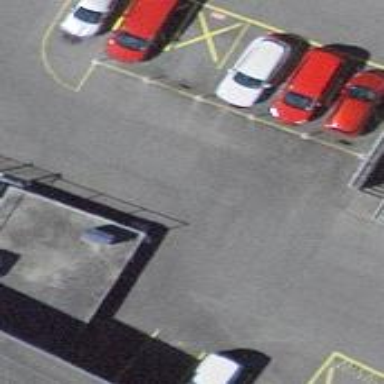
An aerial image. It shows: Car sharing facility.